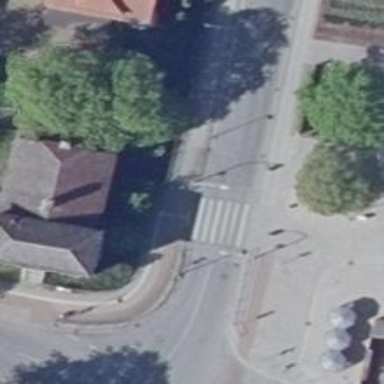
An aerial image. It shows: Road with traffic signals at crossing.